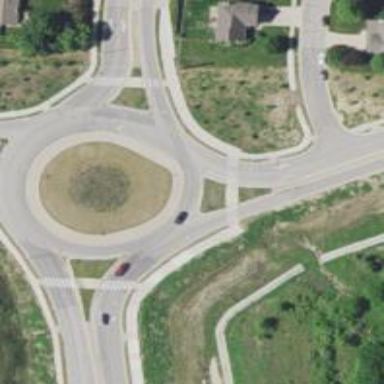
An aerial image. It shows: Tertiary road leading to roundabout junction.